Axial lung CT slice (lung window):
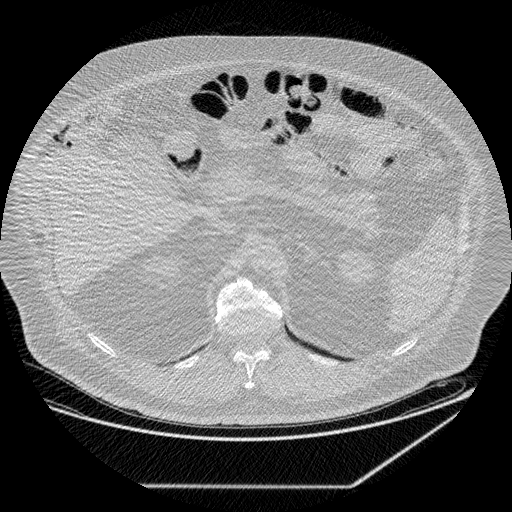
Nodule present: no